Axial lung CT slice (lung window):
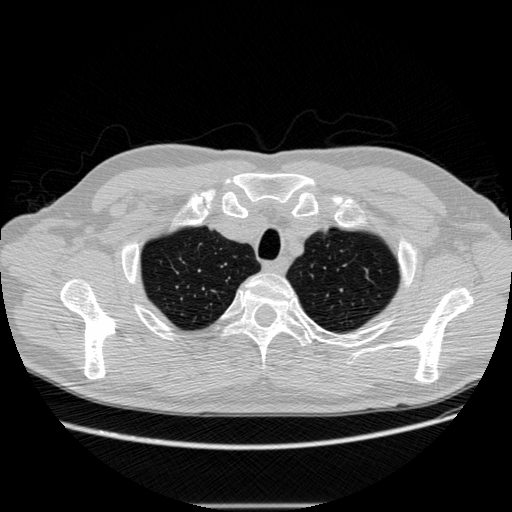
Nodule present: no